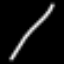
Label: line